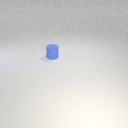
small blue rubber cylinder